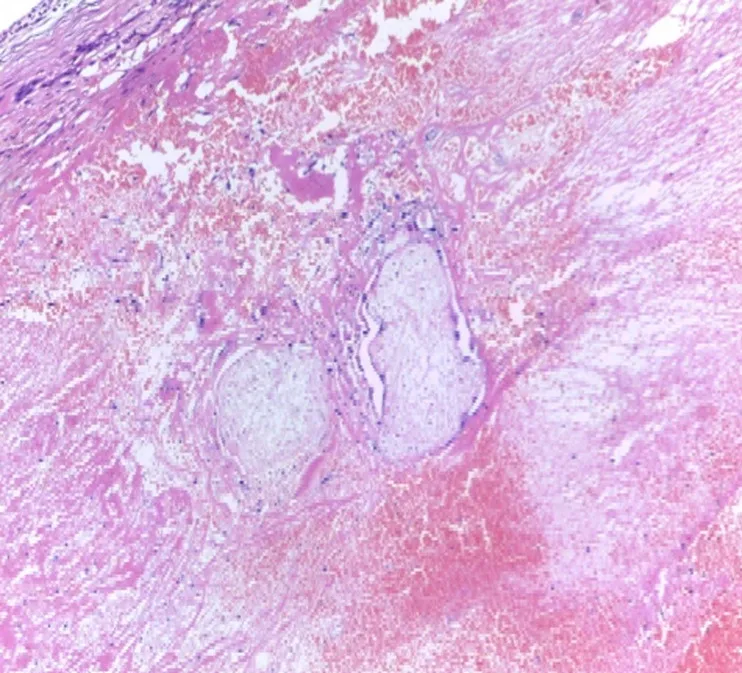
histology of the right fallopian tube, right fallopian tube wall (upper left) with luminal blood clot and two degenerative chorionic villi, magnification X 40.
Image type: pathology (h&e)